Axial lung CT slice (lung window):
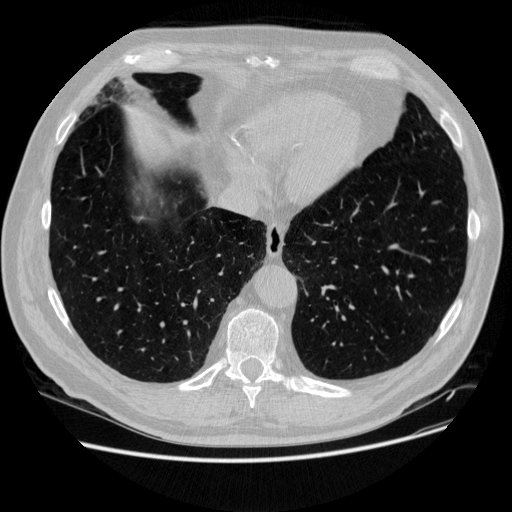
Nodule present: no